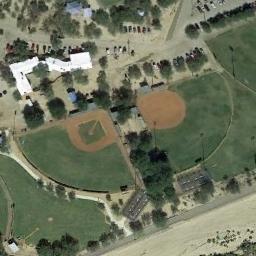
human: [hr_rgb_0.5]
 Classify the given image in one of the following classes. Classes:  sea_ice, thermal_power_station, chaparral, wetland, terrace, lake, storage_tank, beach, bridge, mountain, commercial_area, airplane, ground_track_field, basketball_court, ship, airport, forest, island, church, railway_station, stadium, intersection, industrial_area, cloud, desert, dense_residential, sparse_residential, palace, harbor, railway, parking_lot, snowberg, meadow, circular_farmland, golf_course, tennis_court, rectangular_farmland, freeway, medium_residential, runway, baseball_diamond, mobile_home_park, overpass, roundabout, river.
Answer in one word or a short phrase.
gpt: baseball_diamond